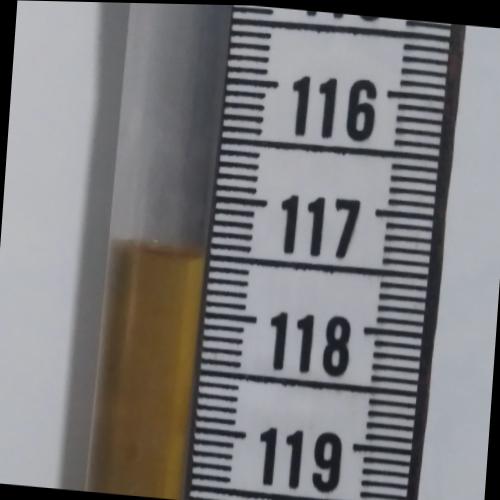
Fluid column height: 117.5 cm